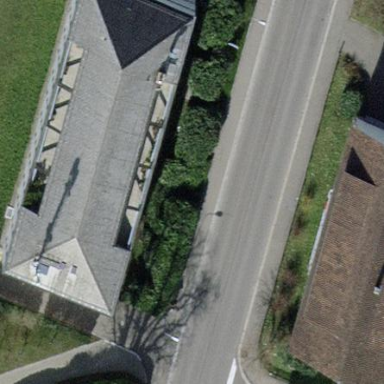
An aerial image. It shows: Building with hipped roof.